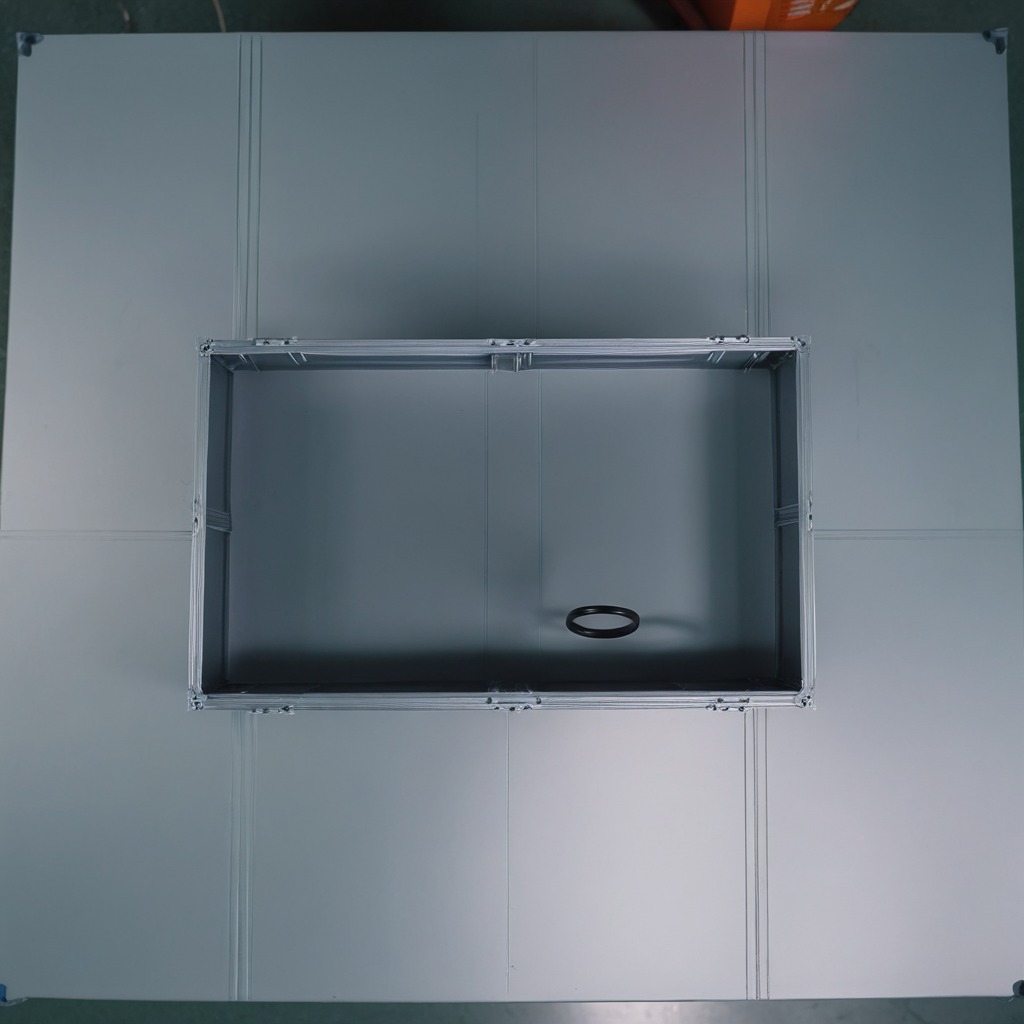
A rubber O-ring lies on a toolbox surface in an airplane hangar workshop 8K.